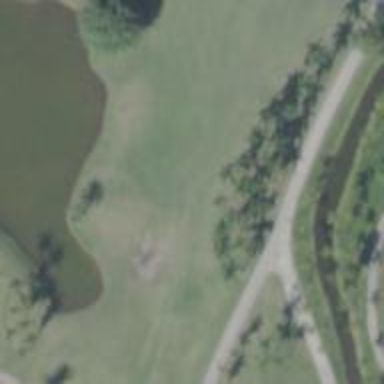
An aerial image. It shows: Path designated for golf carts.